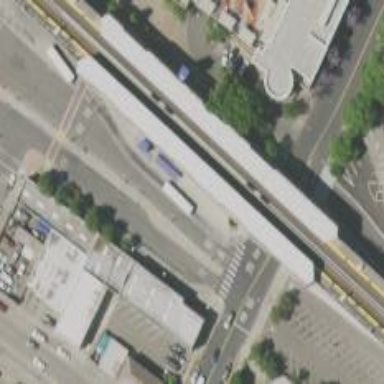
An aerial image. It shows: Train station building.